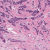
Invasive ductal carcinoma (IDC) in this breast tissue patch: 1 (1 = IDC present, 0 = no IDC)